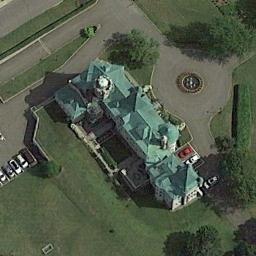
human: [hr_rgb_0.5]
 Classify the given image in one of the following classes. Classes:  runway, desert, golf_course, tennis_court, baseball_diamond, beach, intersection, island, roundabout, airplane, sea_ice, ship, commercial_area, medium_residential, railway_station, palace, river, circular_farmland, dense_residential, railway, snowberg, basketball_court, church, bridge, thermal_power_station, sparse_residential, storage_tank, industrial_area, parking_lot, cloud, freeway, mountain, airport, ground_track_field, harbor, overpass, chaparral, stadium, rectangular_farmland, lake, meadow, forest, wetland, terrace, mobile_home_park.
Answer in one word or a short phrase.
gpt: church